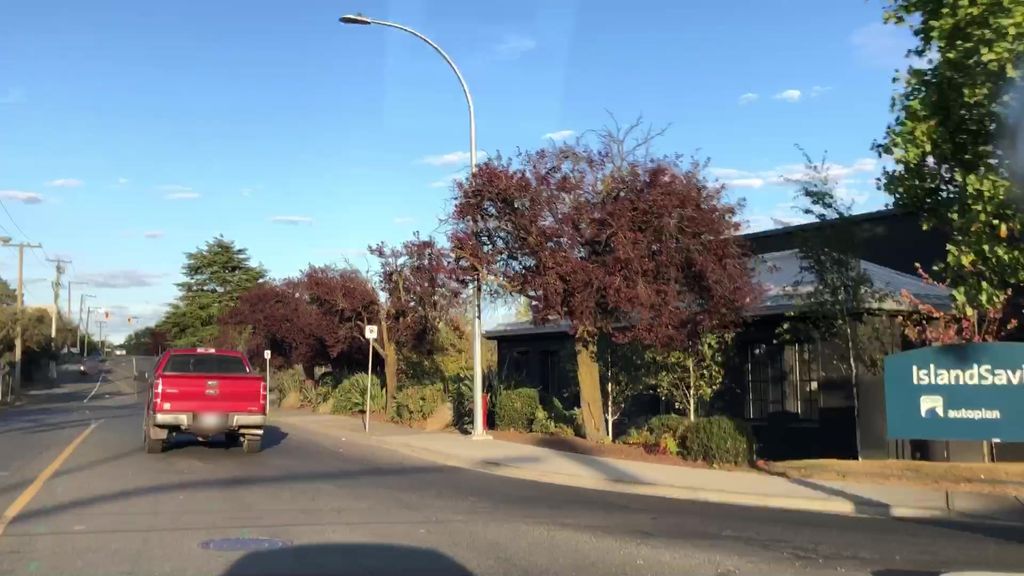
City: victoria